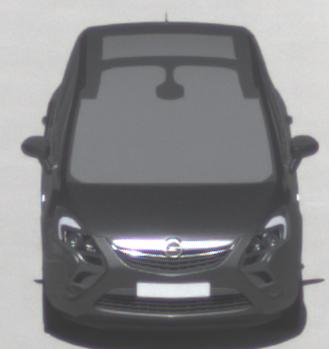
Make: Opel
Model: Zafira Tourer 1.8
Detailed model: Zafira (C) Tourer
Model produced from: 2012/01
Model produced until: 2015/06
Doors: 5
Color: gray
Road condition: dry road
Daytime: midday
Contrast: high contrast